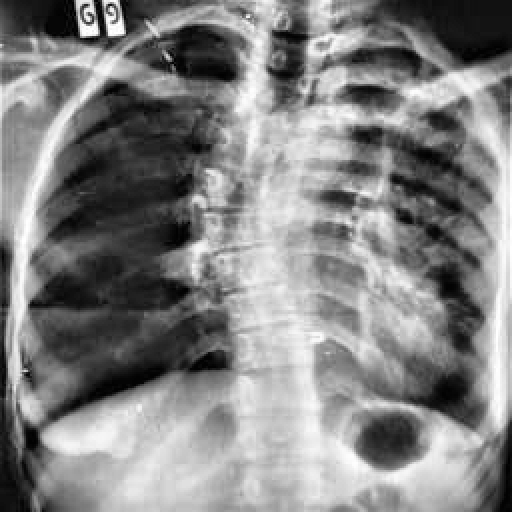
Finding: TUBERCULOSIS